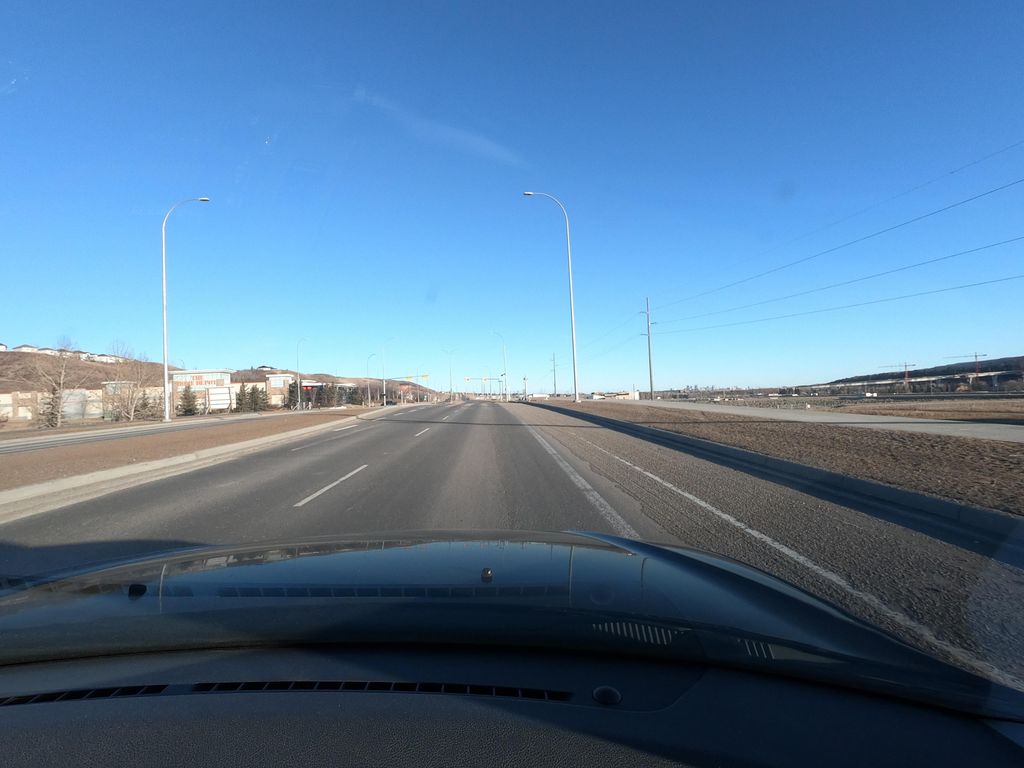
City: calgary